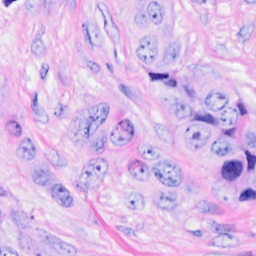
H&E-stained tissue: Breast